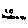
Label: circle